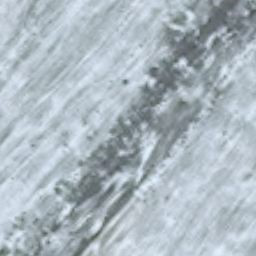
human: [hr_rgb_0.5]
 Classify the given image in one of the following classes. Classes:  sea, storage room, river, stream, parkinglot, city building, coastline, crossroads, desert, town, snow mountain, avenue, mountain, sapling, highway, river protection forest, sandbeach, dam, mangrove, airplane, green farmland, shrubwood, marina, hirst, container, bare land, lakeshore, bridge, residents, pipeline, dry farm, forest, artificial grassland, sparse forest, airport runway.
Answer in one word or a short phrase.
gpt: snow mountain